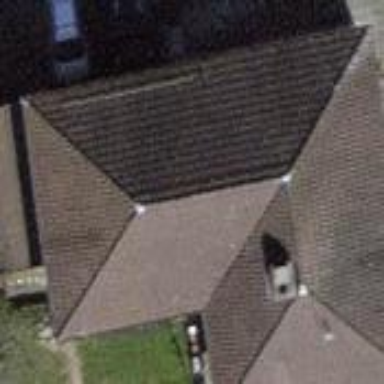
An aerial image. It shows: Building with tiled roof.